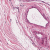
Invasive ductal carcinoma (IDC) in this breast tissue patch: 0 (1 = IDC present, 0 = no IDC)